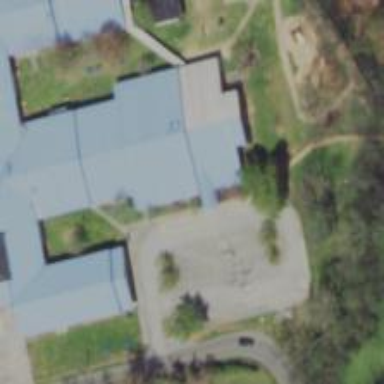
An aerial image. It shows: School building.